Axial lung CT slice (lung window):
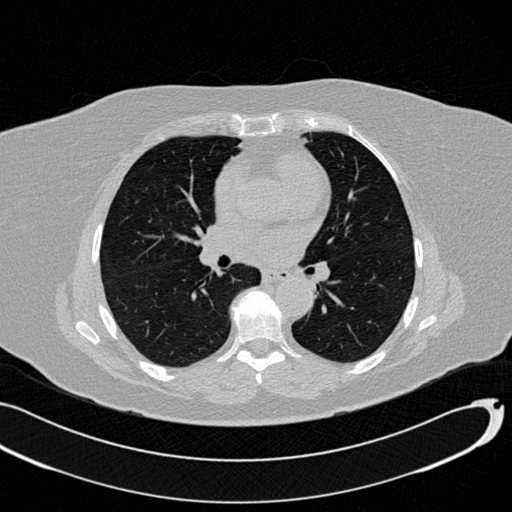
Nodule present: no